Question: The detail I want likes "USB NAME" in this image

Getting the letter "F" is also usefull.
Note that these code must able to run on winxp and newer.
Thanks for your help!
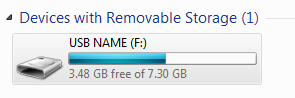
Answer: you can use a combination of 'DeviceIOControl' and 'SetupDiGetDeviceInterfaceDetail'
full source code is on <URL>
( <URL>
other possiblity (easier) is to use combination of 'GetDriveType()' and 'GetDisksProperty()' source code is on <URL>
a very easy version is in <URL>
yet another possibility is on <URL> <- this is too complicated
not in C++ you could use 'wmic' tool